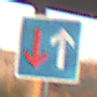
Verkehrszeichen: VorrangVorGegenverkehr
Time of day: SunriseSunset
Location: Roofed (Suburban)
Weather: Clear
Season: NotSpecified
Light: Natural